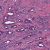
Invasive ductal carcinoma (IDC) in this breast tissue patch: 1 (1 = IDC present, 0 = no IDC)